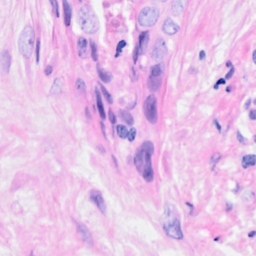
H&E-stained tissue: Breast